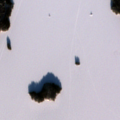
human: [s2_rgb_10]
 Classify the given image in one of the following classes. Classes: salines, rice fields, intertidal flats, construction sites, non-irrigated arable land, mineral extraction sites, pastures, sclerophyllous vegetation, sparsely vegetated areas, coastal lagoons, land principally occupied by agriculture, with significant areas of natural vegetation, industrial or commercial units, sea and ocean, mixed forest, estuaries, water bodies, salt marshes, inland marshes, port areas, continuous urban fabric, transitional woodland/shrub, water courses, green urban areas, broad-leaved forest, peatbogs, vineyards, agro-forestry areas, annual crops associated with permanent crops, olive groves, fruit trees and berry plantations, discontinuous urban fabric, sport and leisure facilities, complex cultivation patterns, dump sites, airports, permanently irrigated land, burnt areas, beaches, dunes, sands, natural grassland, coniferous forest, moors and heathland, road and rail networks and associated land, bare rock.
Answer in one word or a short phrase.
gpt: coniferous forest, water bodies